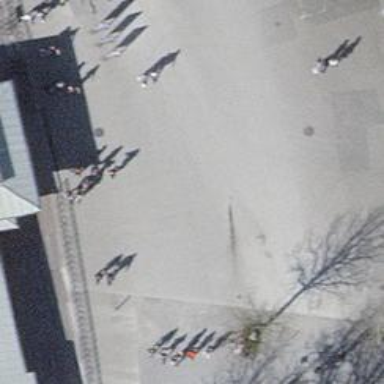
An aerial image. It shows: Bicycle parking area with stands available.